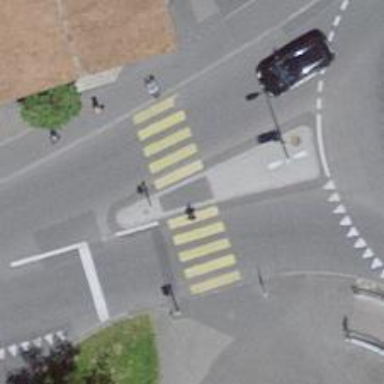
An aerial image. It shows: Marked zebra crossing with island.